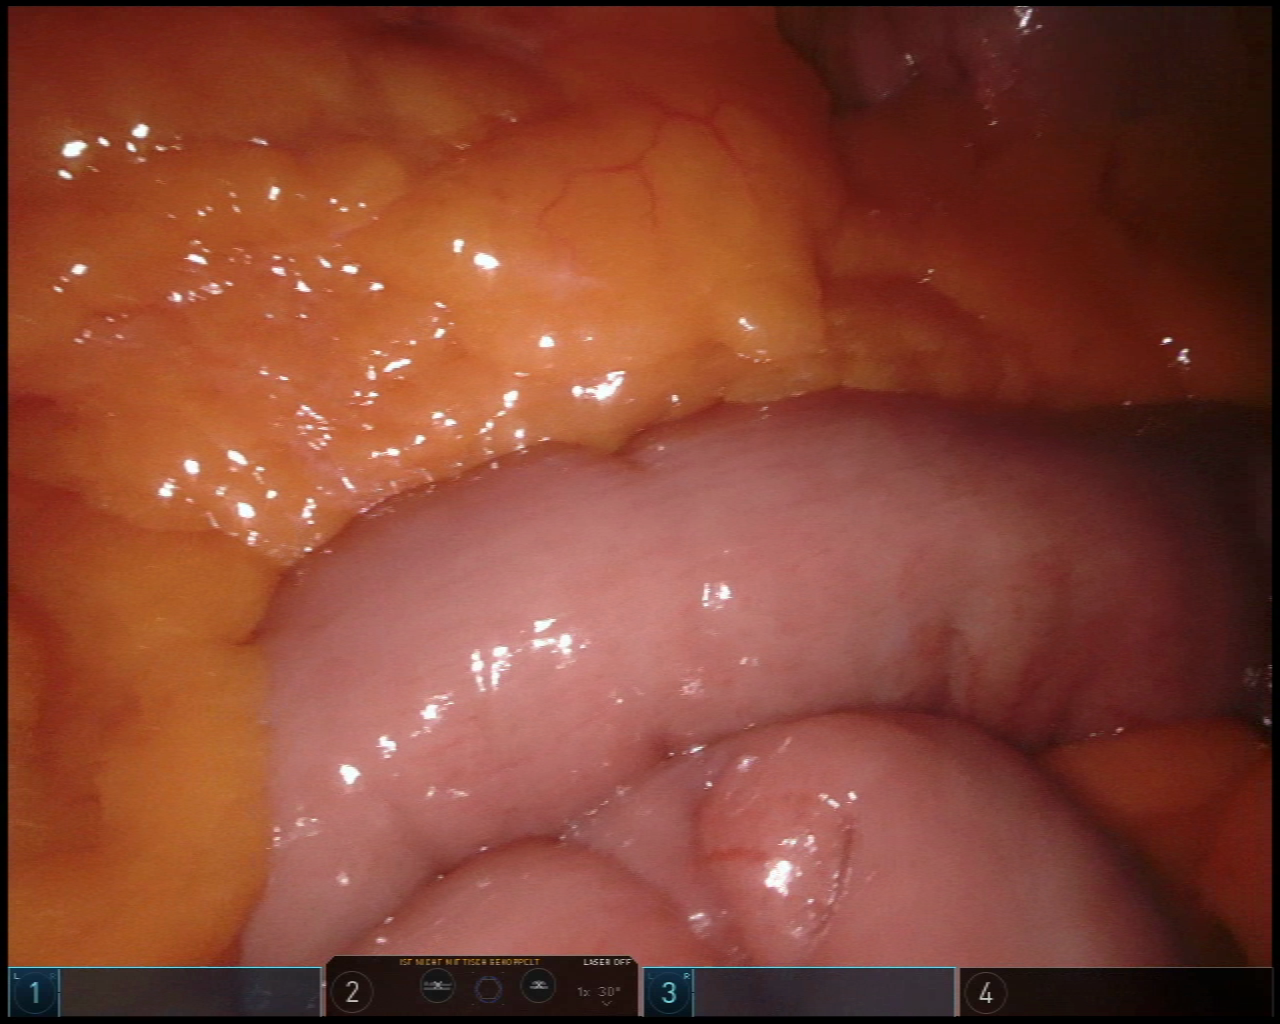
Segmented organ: small_intestine
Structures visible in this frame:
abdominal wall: no
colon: no
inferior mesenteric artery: no
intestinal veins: no
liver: no
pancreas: no
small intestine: yes
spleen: no
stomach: no
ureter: no
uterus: no
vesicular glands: no